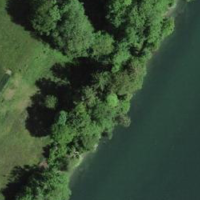
EUNIS habitat code: 15
Species observed at this site:
Prunus padus